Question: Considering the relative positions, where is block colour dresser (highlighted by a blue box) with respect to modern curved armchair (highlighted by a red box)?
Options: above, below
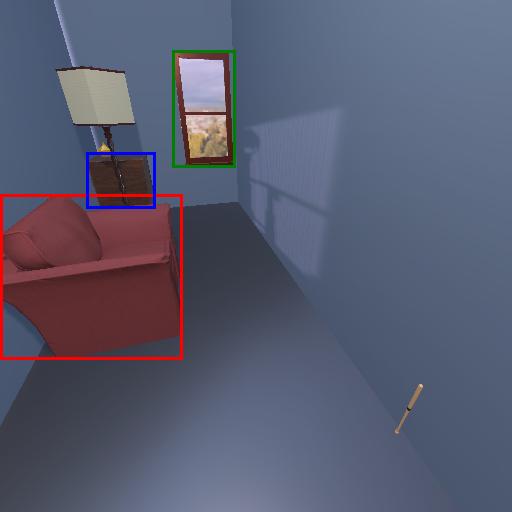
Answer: above